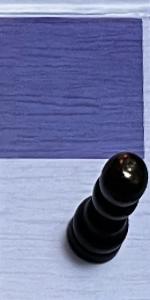
Label: Pawn_Black